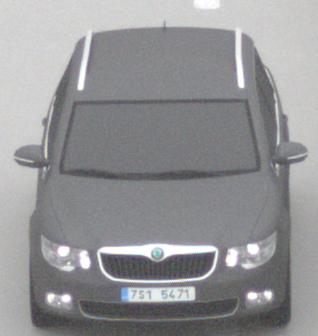
Make: Skoda
Model: Superb Combi 1.4 TSI
Detailed model: Superb (II) Combi
Model produced from: 2010/01
Model produced until: 2011/10
Doors: 5
Color: gray
Road condition: dry road
Daytime: midday
Contrast: low contrast